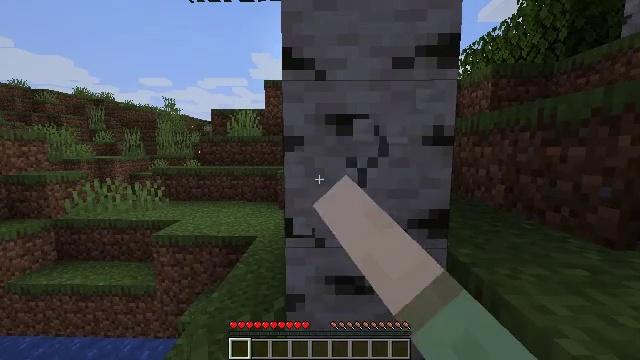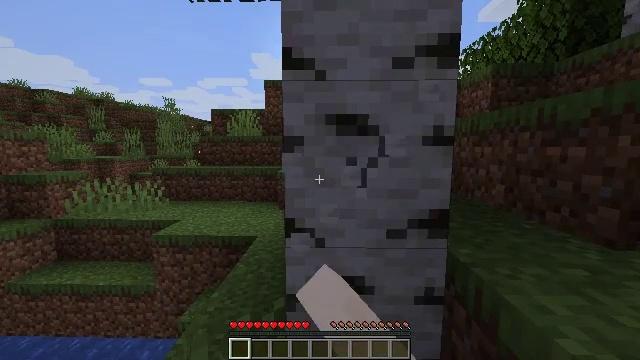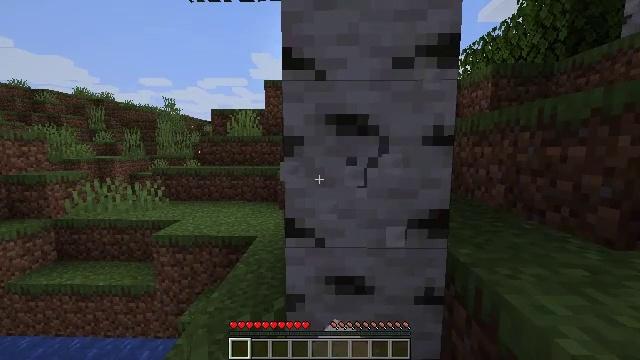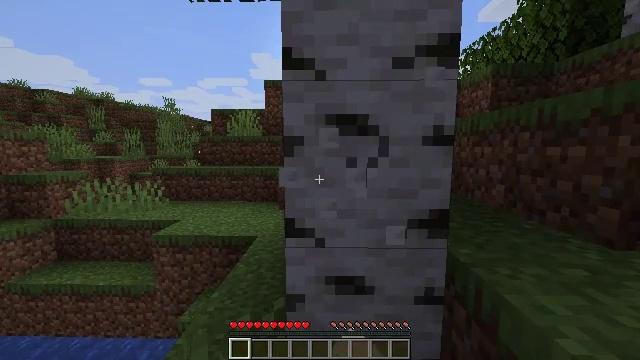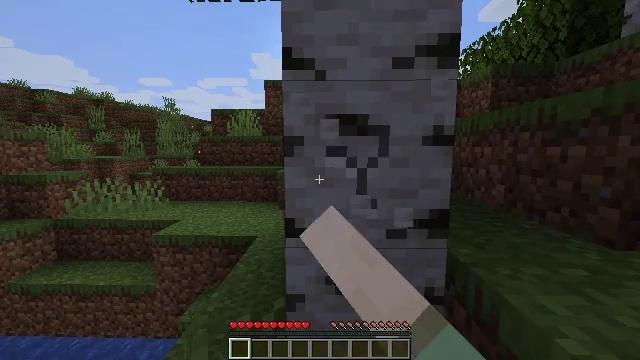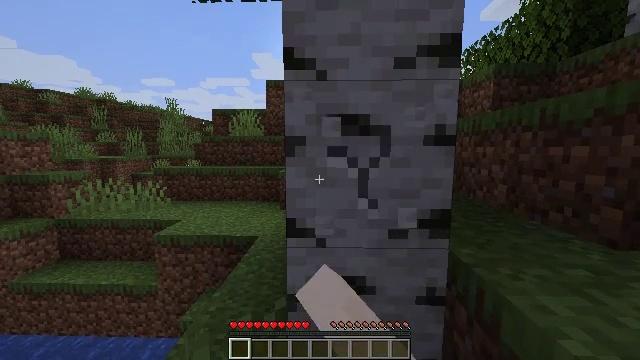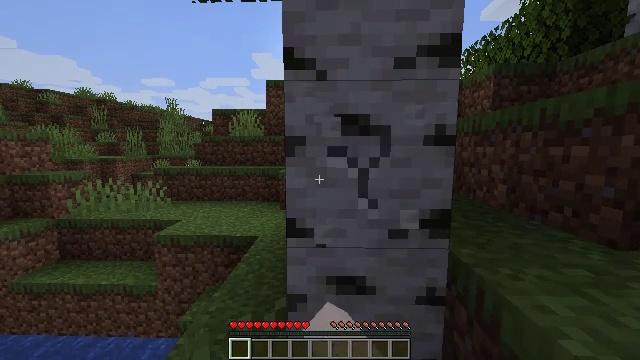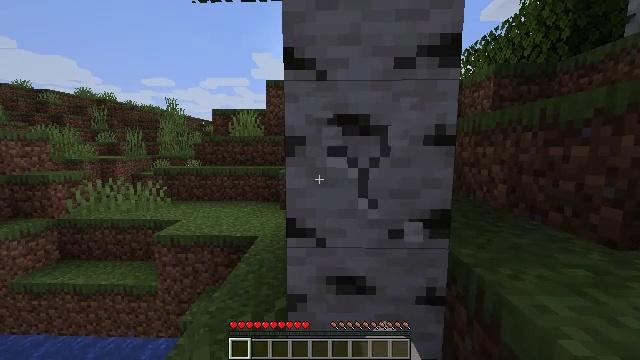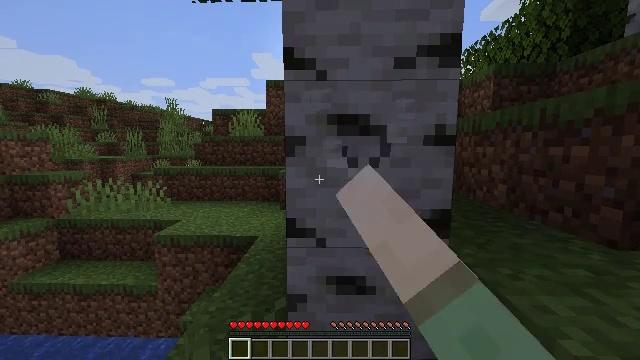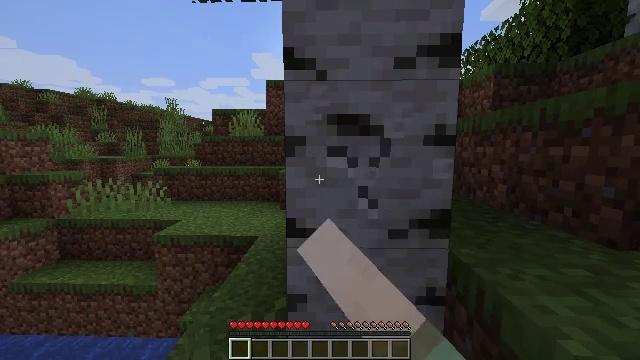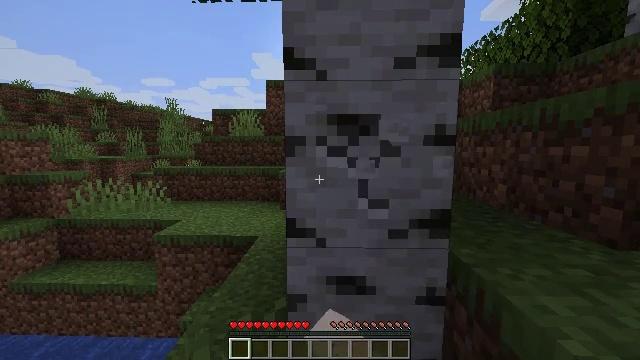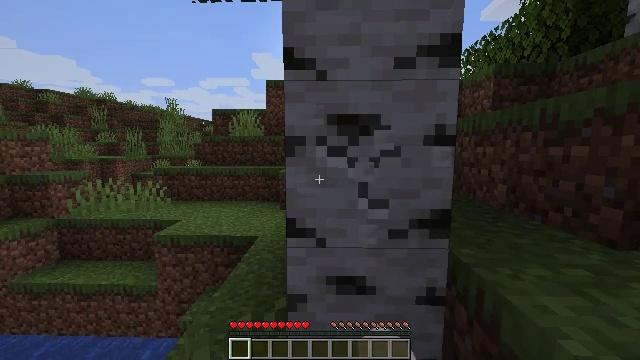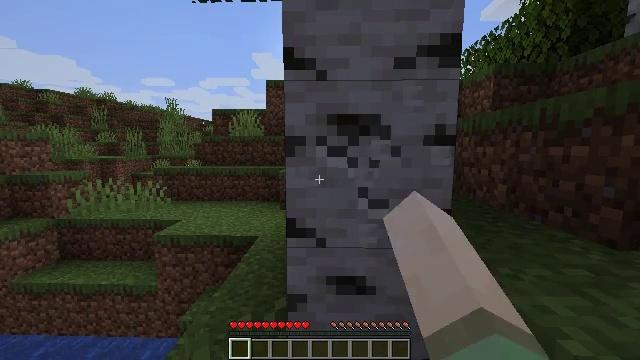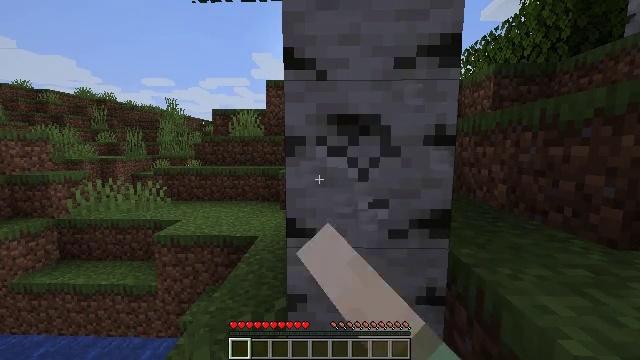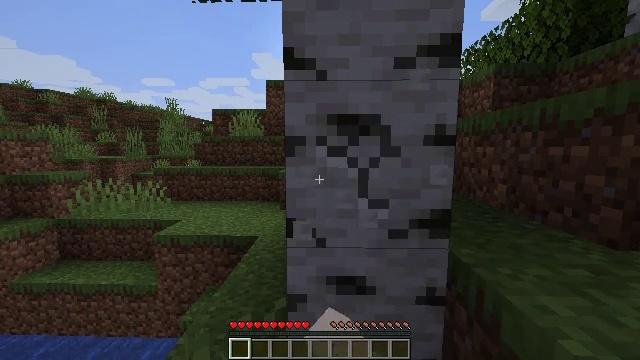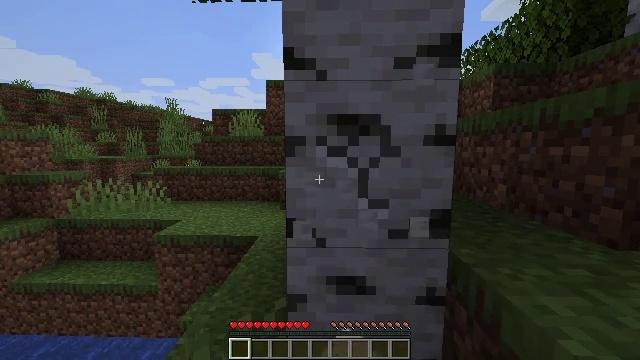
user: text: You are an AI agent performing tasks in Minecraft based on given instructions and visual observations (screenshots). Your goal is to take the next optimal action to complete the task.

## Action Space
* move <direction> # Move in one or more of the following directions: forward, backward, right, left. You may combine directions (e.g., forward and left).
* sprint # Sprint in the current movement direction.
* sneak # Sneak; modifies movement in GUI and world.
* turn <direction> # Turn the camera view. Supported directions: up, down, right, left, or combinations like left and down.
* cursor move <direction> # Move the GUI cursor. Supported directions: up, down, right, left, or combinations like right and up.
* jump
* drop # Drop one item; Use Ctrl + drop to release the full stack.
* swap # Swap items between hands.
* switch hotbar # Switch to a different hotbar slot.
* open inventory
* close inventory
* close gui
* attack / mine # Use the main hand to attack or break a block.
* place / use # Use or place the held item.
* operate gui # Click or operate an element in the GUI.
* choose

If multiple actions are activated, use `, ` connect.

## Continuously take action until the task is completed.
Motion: motion action
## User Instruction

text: Use your axe to get birch logs.
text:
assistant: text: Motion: attack / mine
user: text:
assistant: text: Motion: attack / mine
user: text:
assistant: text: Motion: attack / mine
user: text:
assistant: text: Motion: attack / mine
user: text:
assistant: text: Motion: attack / mine
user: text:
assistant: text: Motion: attack / mine
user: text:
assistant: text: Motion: attack / mine
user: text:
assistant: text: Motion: attack / mine
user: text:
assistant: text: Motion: attack / mine
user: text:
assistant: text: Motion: attack / mine
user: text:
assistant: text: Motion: attack / mine
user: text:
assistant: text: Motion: attack / mine
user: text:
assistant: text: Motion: attack / mine
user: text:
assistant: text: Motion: attack / mine
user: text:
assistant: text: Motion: attack / mine
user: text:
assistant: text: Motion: attack / mine
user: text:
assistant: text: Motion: attack / mine
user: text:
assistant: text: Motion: attack / mine
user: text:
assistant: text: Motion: attack / mine
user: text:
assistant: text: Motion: attack / mine
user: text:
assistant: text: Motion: attack / mine
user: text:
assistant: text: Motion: attack / mine
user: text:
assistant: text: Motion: attack / mine
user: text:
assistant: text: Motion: attack / mine
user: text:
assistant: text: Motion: attack / mine
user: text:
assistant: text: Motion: attack / mine
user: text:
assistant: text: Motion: attack / mine
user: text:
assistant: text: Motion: attack / mine
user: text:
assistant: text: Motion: attack / mine
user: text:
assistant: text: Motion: attack / mine